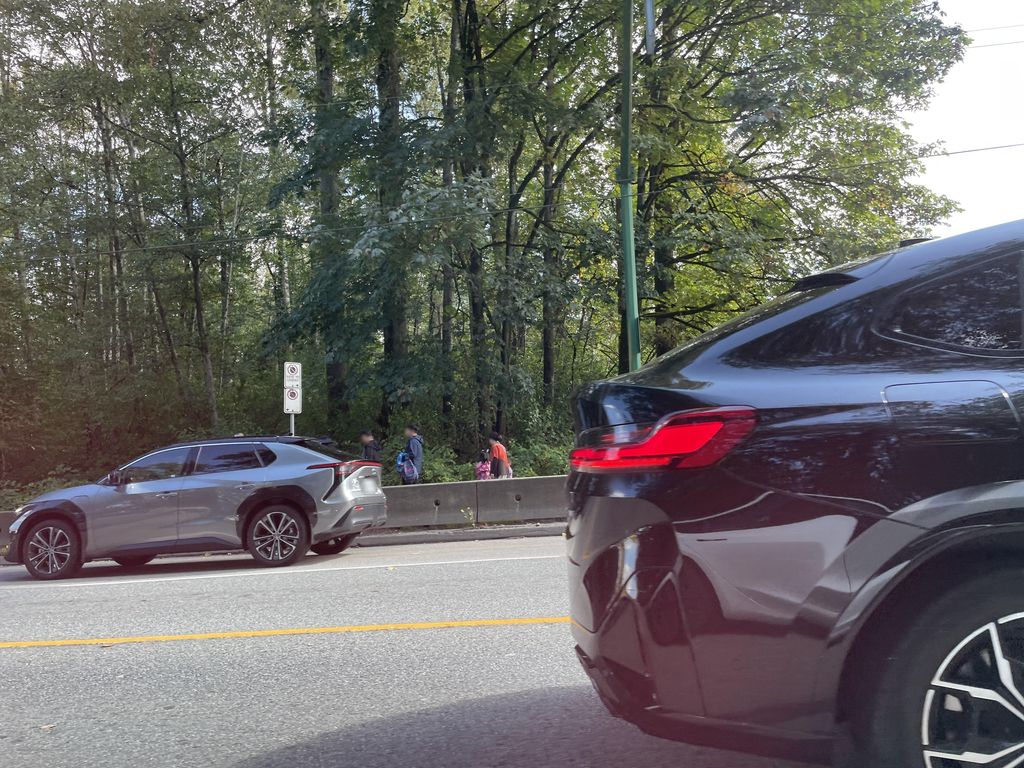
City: vancouver